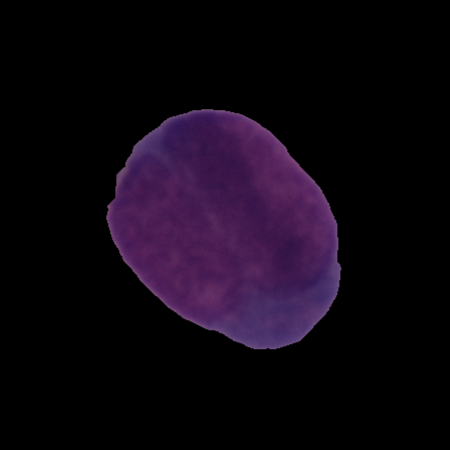
Label: cancer